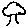
Label: tree